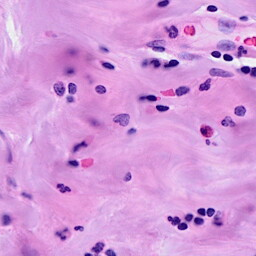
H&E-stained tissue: Breast